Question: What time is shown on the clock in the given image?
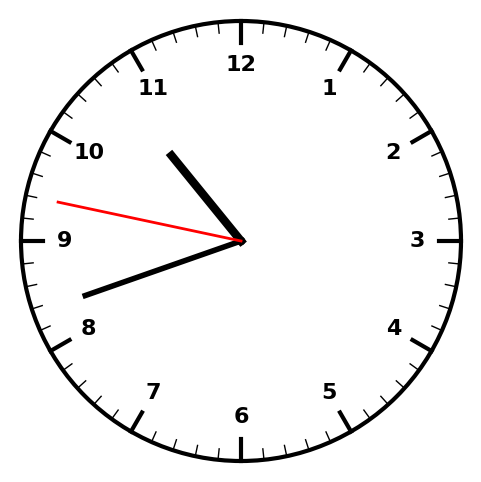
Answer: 10:41:47